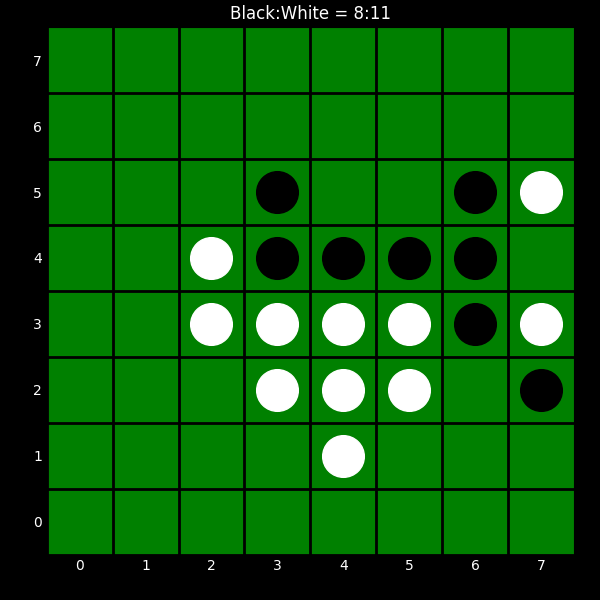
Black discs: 8
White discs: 11